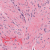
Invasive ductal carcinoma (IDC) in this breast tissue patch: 0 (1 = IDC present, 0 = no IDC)